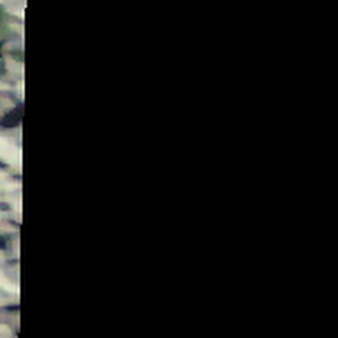
Label: other